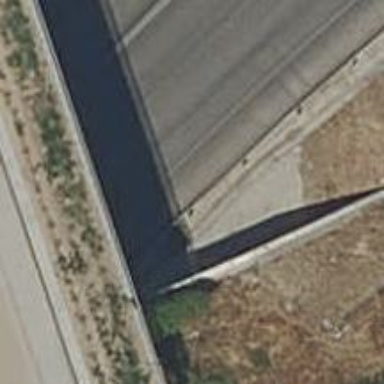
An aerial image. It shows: Guard rail as barrier.